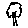
Label: tree